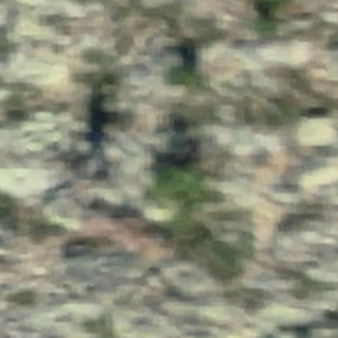
Label: other